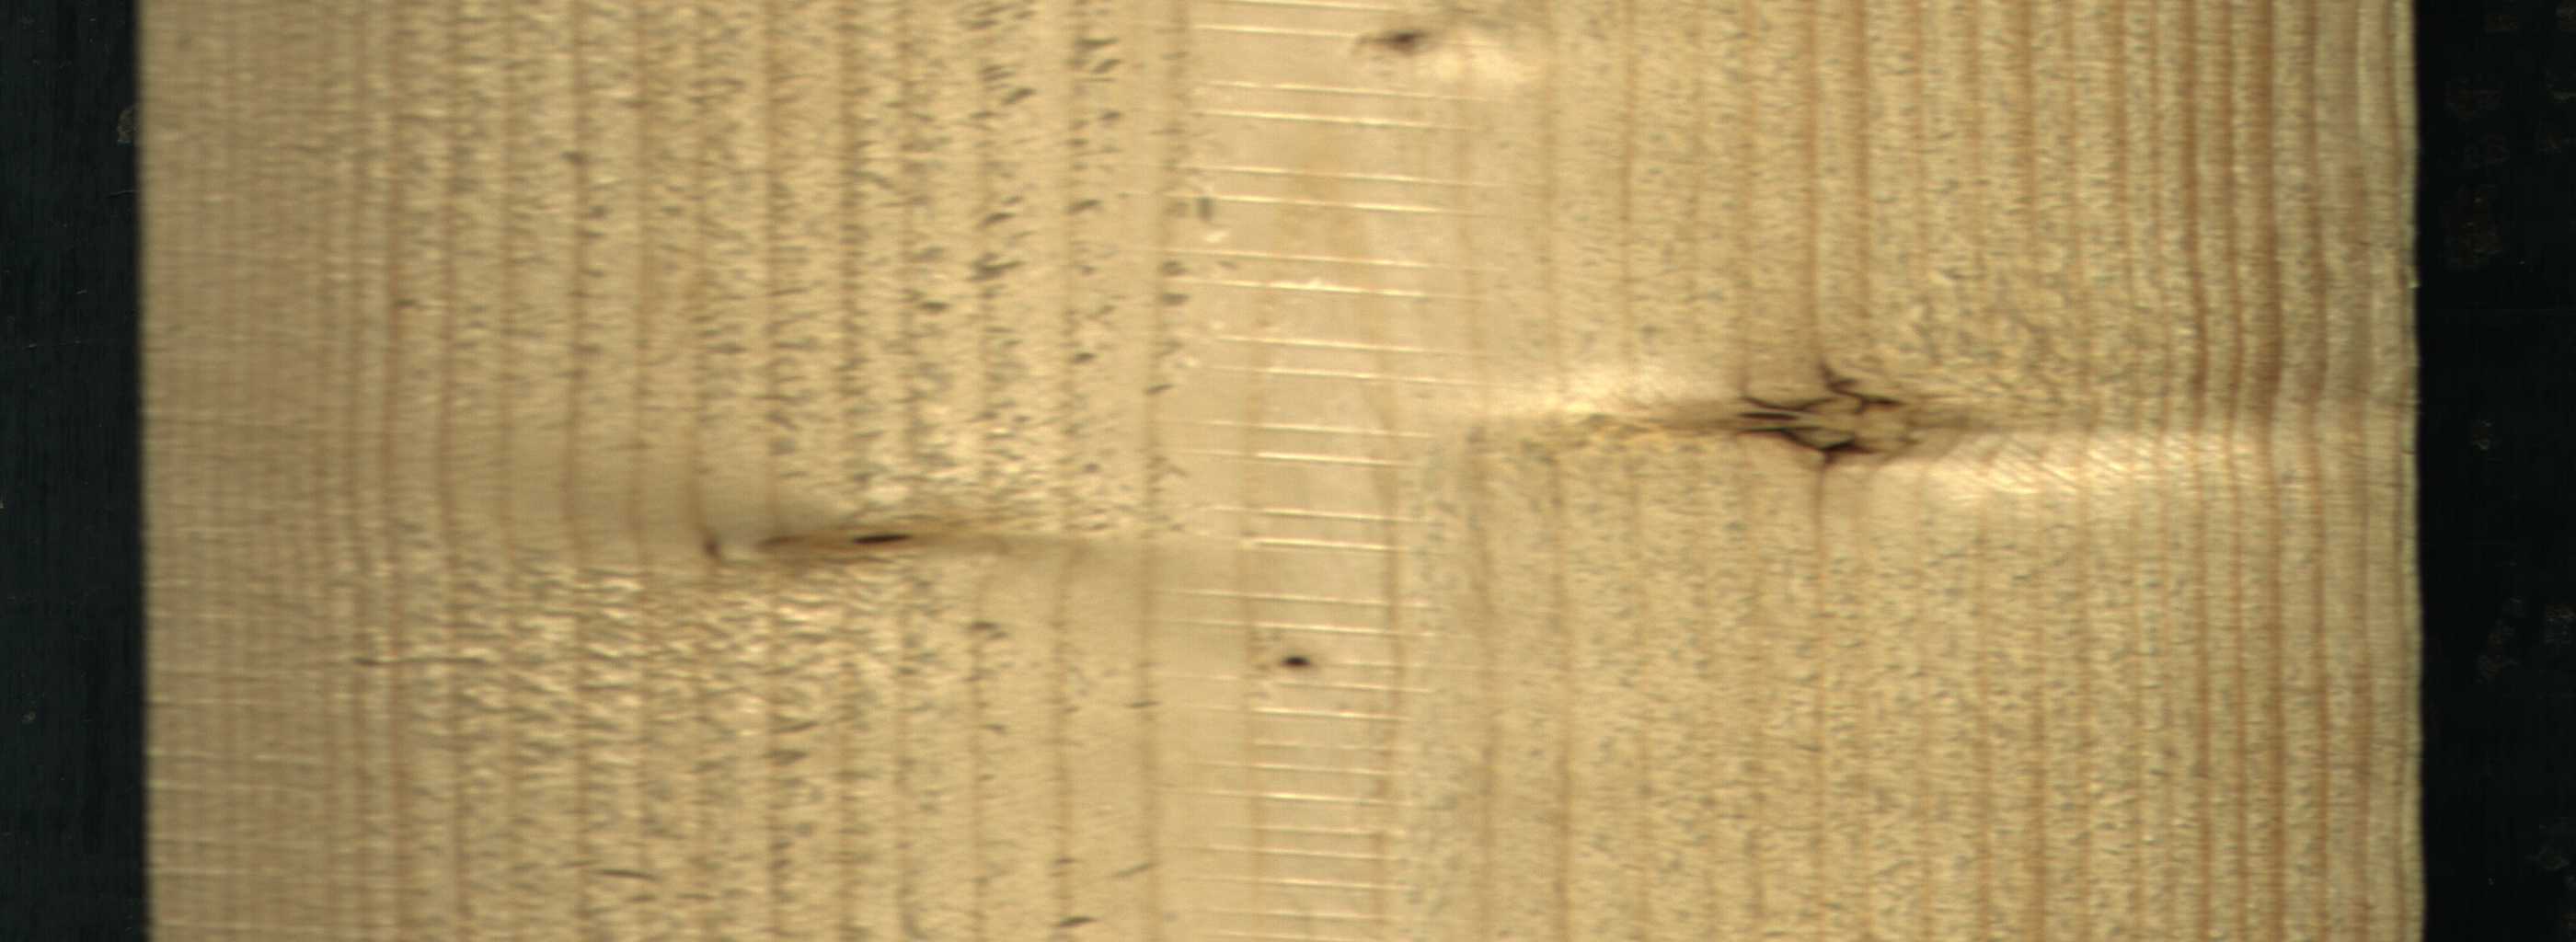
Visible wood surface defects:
Dead_Knot
Dead_Knot
Live_Knot
Live_Knot